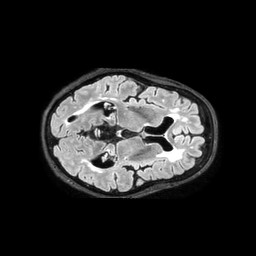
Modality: FLAIR
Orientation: axial
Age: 77
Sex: female
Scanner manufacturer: philips
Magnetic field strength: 3 T
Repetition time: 4.8 s
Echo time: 0.34 s